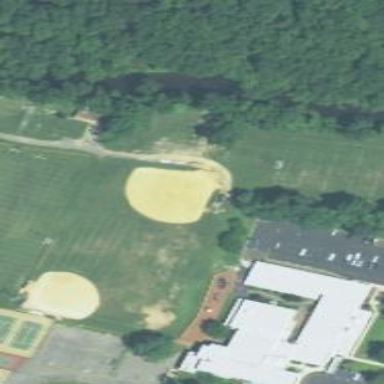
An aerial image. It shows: Baseball pitch for leisure land.